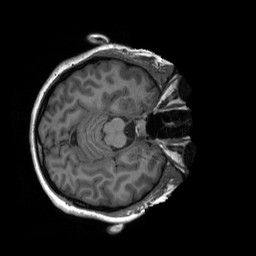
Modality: T1w
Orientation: axial
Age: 29
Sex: female
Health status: healthy
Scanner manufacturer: siemens
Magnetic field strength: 3 T
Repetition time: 2.3 s
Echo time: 0.00229 s